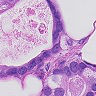
Metastatic tissue present: yes